Field crop: maize
Growth stage: 1
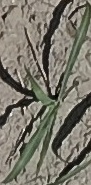
Species: sorghum